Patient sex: M
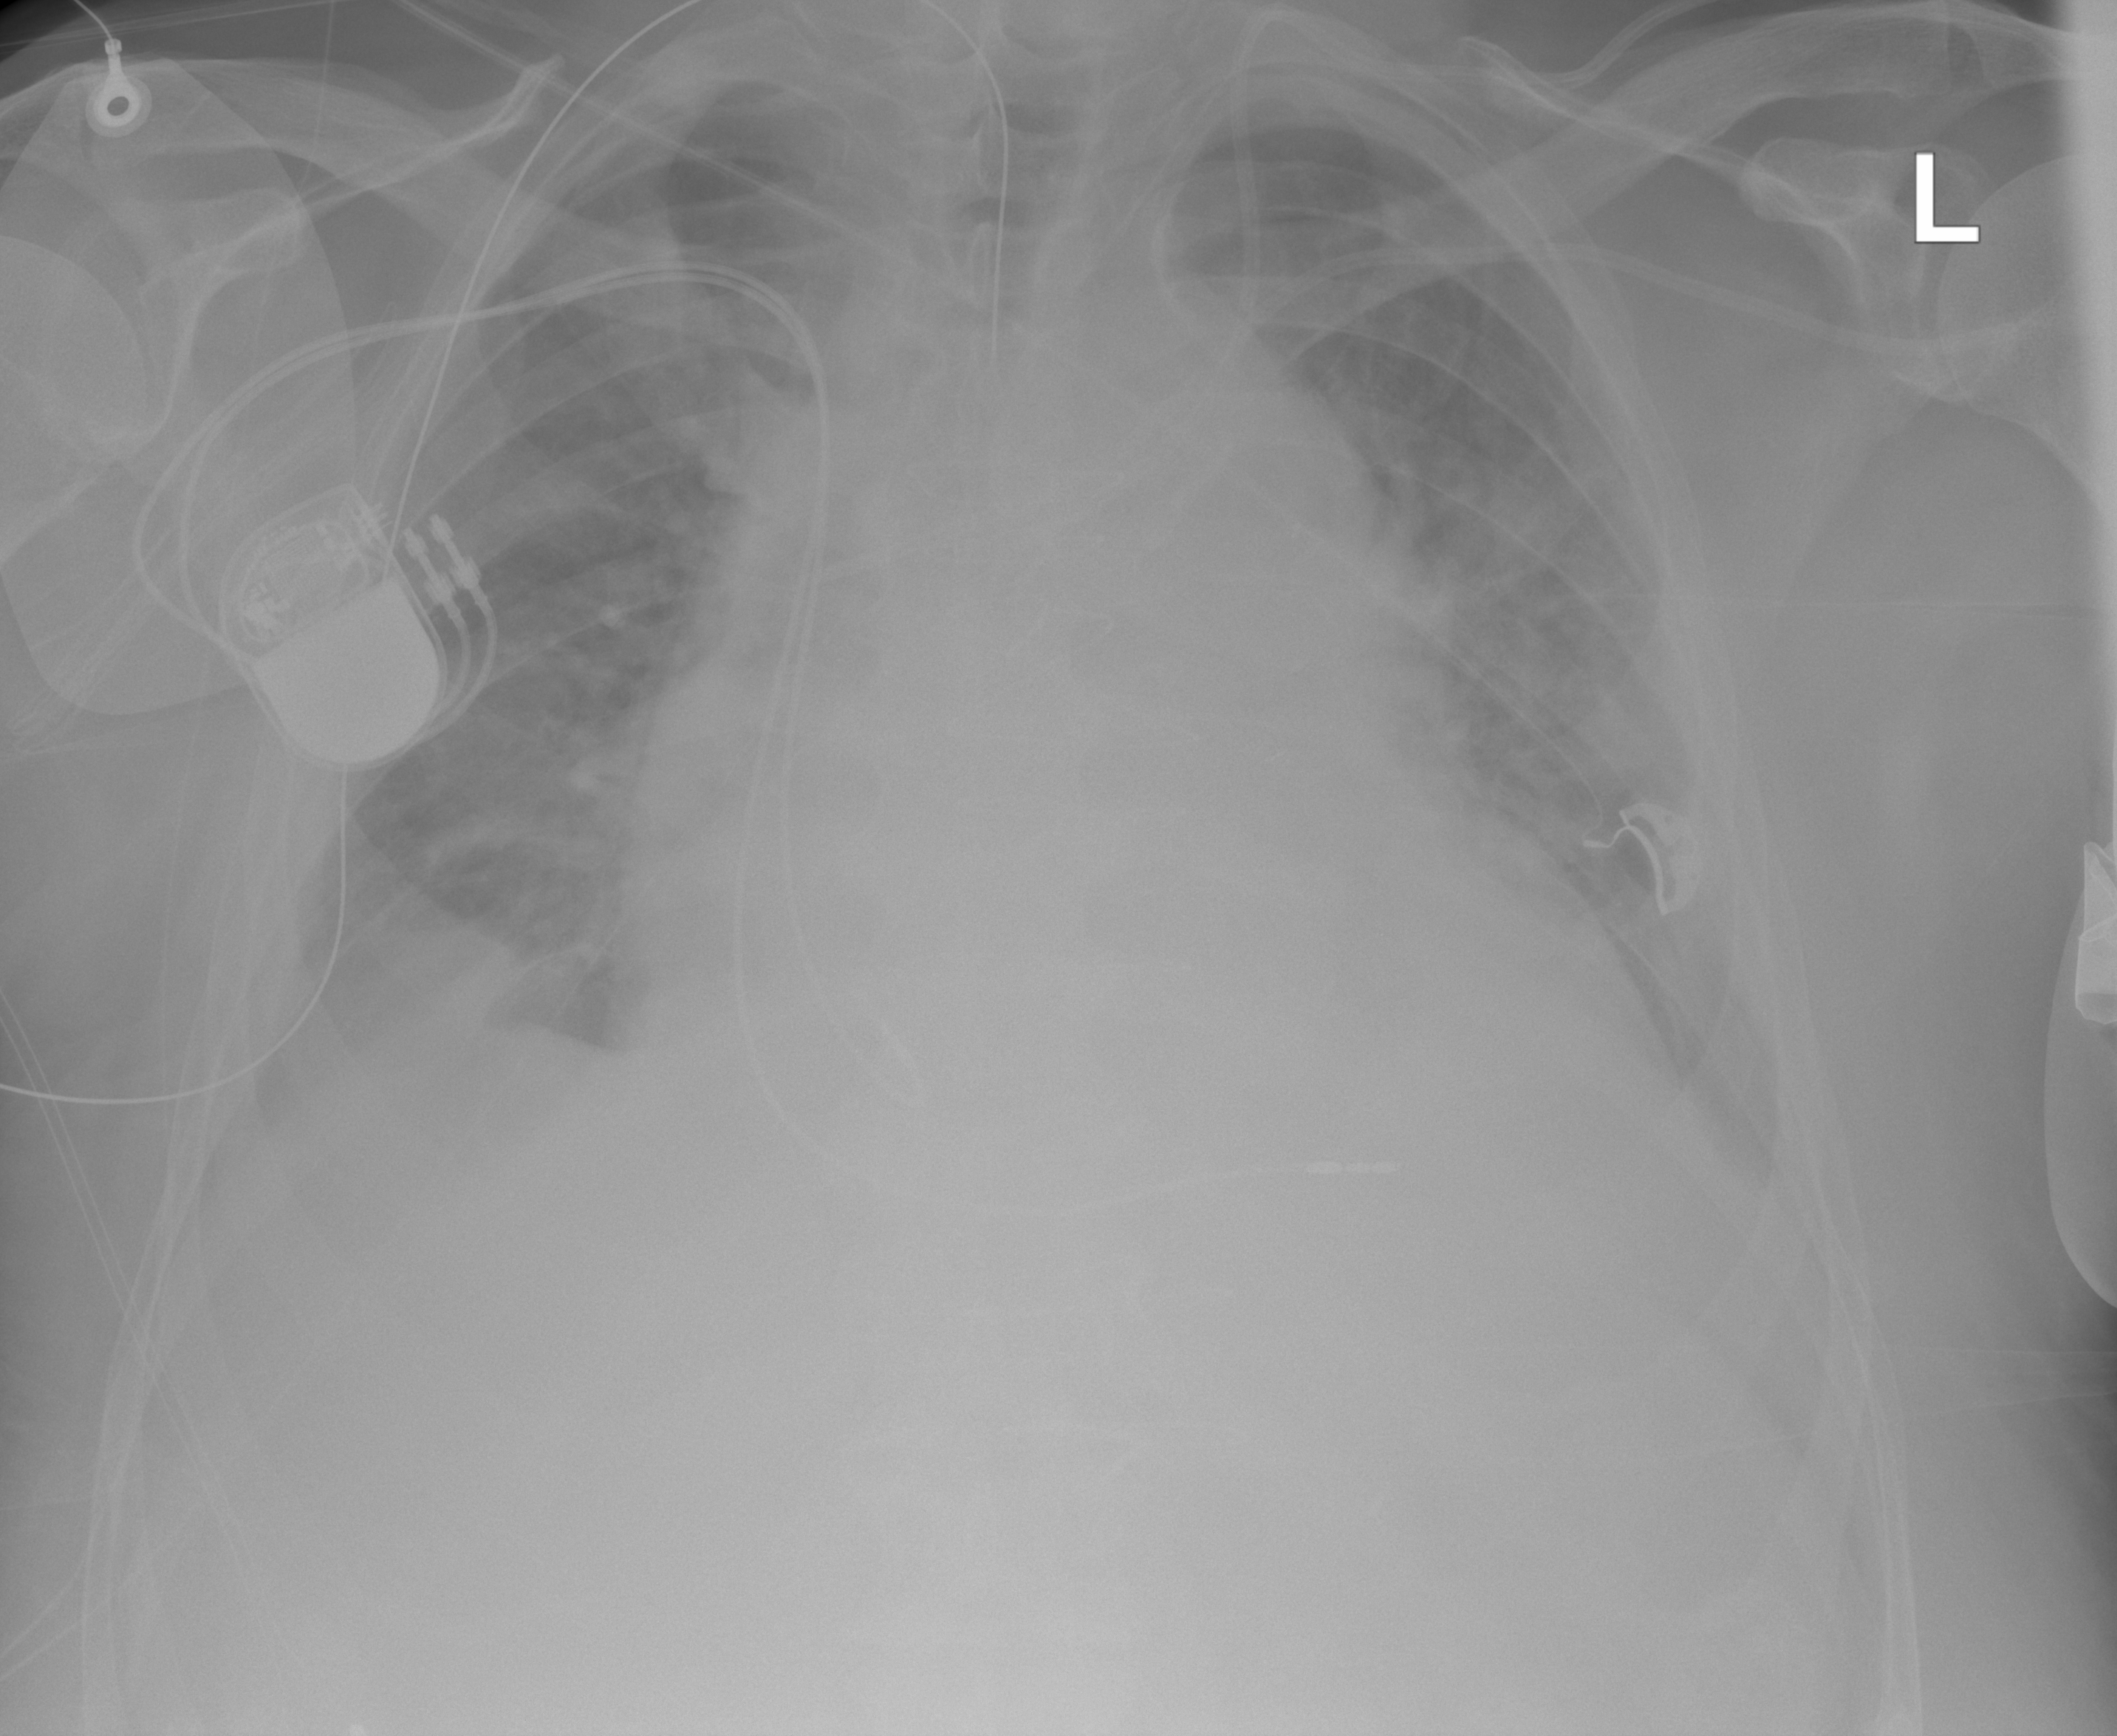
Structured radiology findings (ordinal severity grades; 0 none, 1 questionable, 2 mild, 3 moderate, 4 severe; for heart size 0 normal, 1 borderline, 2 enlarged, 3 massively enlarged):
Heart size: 3
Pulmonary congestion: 2
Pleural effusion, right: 2
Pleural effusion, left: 2
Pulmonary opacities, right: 2
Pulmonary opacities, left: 2
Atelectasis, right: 2
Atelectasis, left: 1